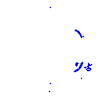
Particle: kaon